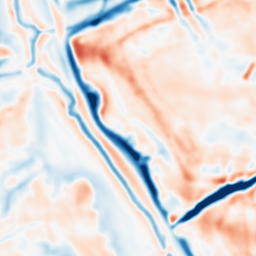
Category: multiscale
Decomposition family: dog_multiscale
Decomposition parameters: sigma_ratio: 1.4
n_scales: 4
base_sigma: 2
Upsampling method: quintic
Upsampling parameters: scale: 2
Upsampling scale: 2